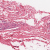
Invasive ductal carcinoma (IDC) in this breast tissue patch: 0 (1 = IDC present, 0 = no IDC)